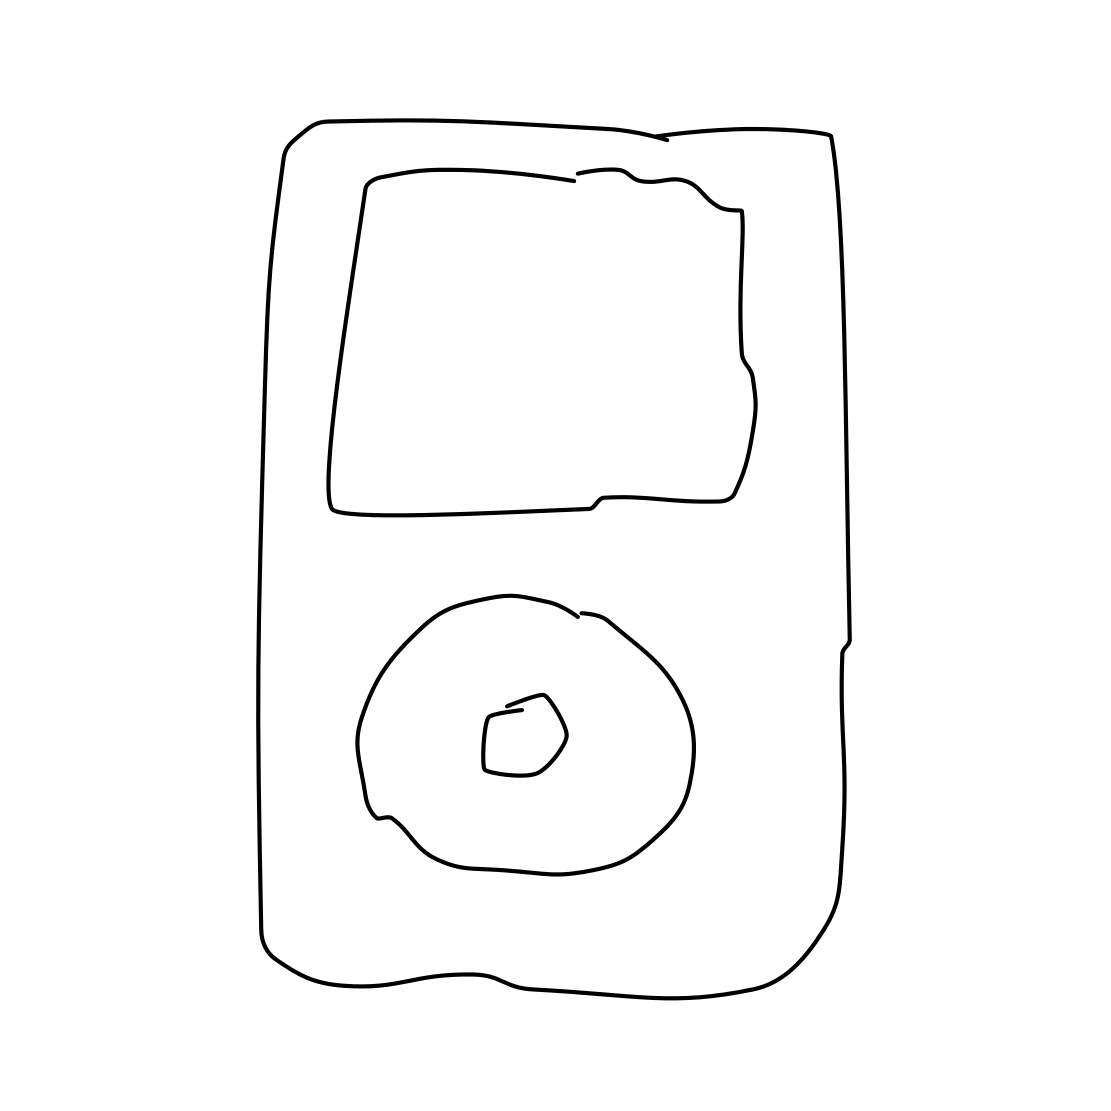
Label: ipod